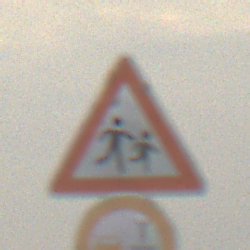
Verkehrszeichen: KinderLinks
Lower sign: VerbotUeberholenEinspurigeFahrzeuge
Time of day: MorningAfternoon
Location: Outdoor (Nature)
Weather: Overcast
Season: Winter
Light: Natural